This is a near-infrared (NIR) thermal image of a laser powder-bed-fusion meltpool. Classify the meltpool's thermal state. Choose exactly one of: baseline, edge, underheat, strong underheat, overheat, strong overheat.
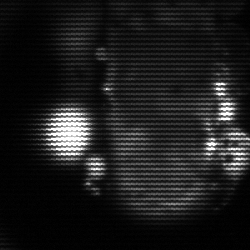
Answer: strong underheat